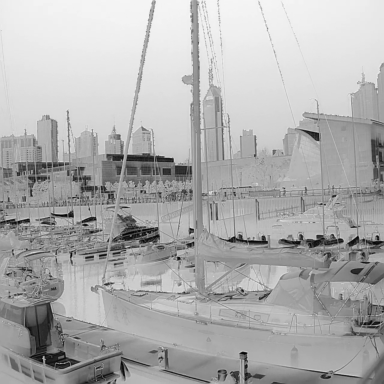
There are four sailboats in the infrared image.